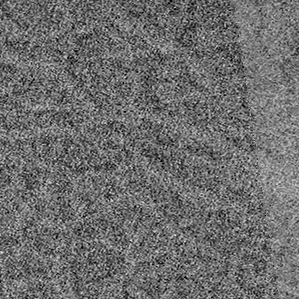
Label: frost